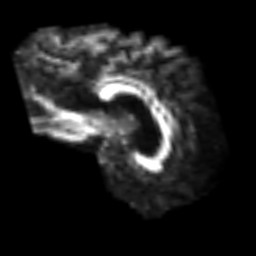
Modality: FA
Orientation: sagittal
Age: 47
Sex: male
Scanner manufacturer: siemens
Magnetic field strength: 3 T
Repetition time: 3.2 s
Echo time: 0.081 s